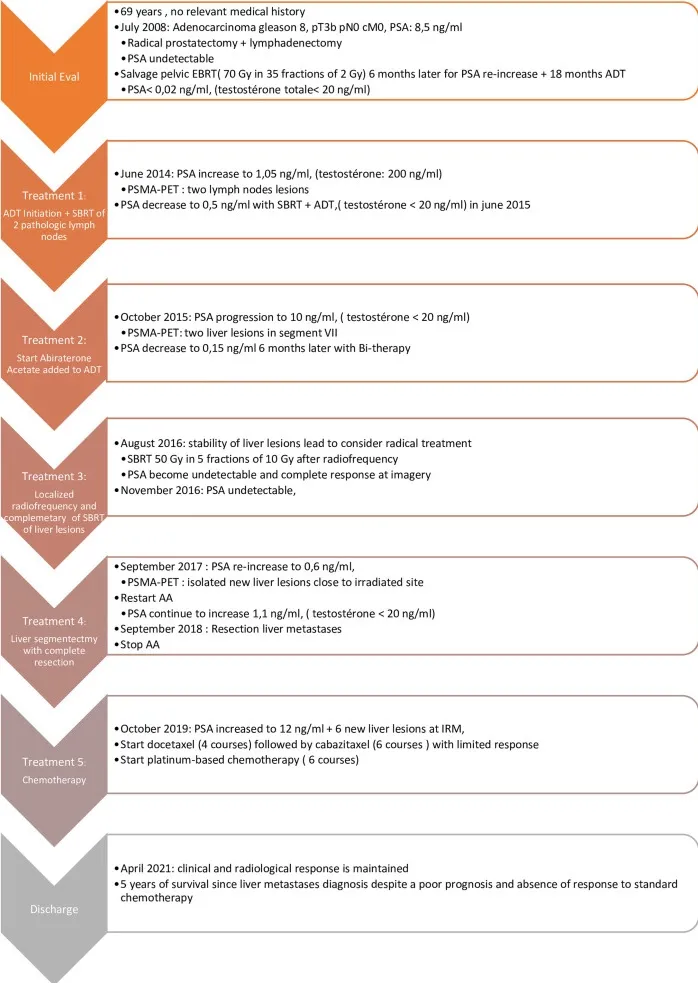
Timeline.
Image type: chart (chart)